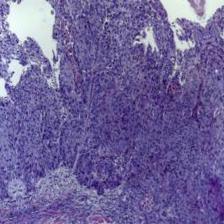
Diagnosis: OSCC